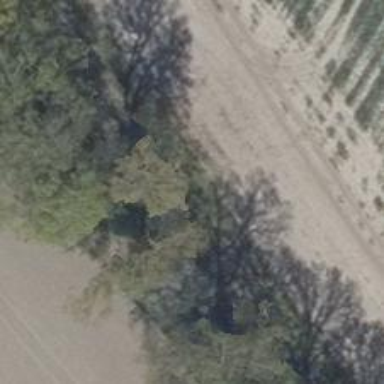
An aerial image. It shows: Row of trees in natural setting.